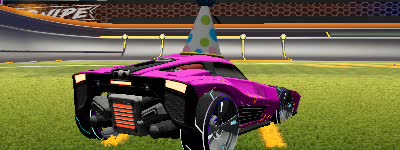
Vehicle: breakout